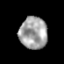
Tissue: prostate
Cell type: Epithelial cells
Senescence score: 0.295
Nuclear area (px): 875
Mean DAPI intensity: 162.379